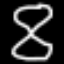
Label: hourglass